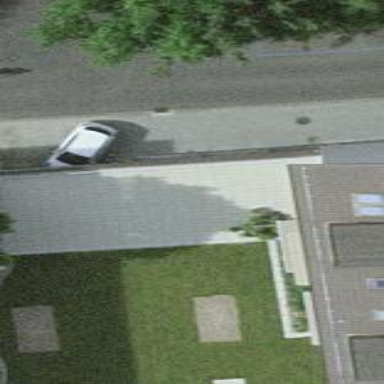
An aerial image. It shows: Group of garages.